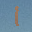
Label: 1